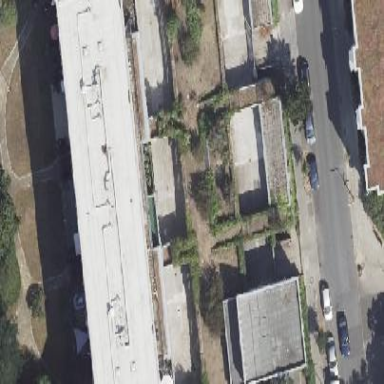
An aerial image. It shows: Garages with flat roof covered in plants.